Interaction volume radius: 10 \u00c5
Interaction volume height: 15 \u00c5
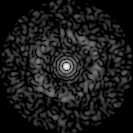
Disorder parameter: 0.8305